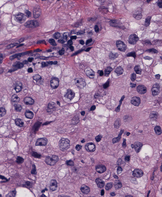
Tumor epithelial tissue: yes
Tumor-associated stroma tissue: no
Normal tissue: no